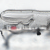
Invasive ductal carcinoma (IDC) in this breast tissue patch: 0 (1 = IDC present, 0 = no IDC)